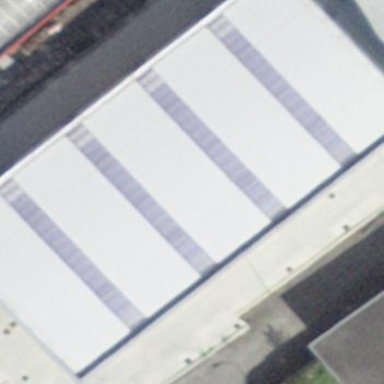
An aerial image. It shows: Industrial building.